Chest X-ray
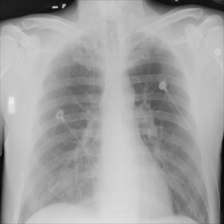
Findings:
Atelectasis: negative
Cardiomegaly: negative
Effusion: negative
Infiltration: negative
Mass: negative
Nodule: negative
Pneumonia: negative
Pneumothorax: negative
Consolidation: negative
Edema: negative
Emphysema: negative
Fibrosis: negative
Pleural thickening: negative
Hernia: negative